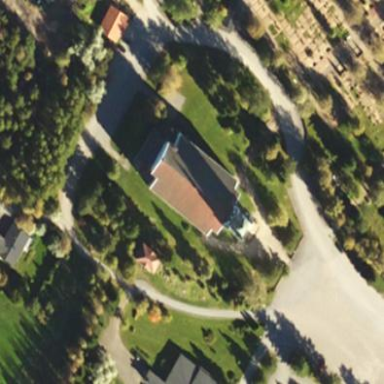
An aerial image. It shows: Building that is place of worship.